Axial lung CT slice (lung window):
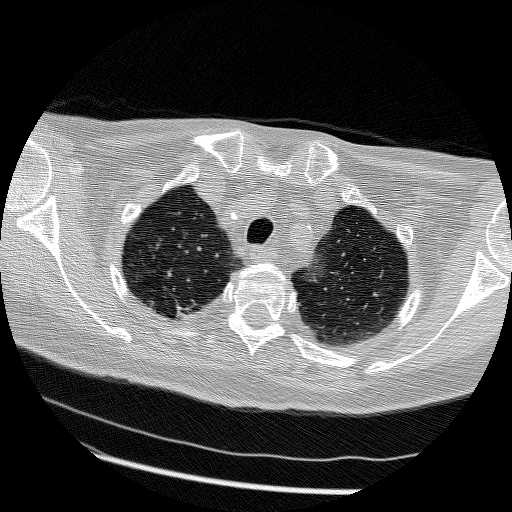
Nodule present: no